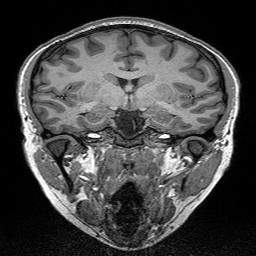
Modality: T1w
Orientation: sagittal
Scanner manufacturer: siemens
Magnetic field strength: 3 T
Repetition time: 2.3 s